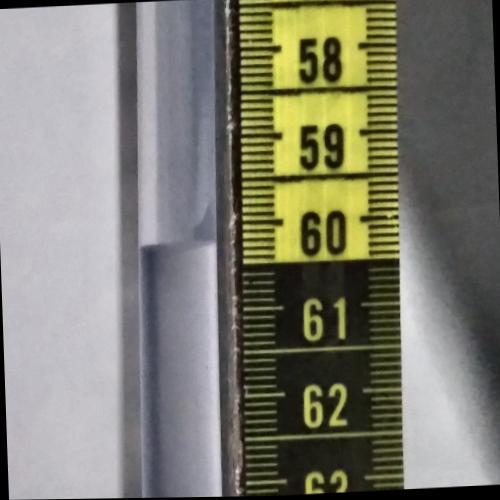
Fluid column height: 60.2 cm